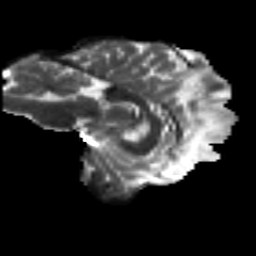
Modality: T2w
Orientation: sagittal
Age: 29
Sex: female
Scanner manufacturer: siemens
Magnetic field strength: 3 T
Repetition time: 8.8 s
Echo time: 0.085 s